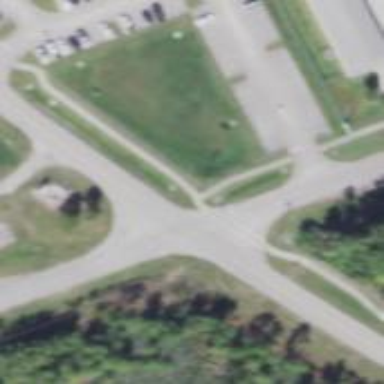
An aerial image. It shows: Pedestrian crossing with zebra markings on the footway.